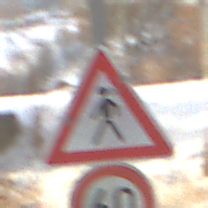
Verkehrszeichen: FussgaengerRechts
Zusatzzeichen unten: Geschwindigkeit60
Umgebung: Roofed, Suburban
Tageszeit: MorningAfternoon
Wetter: PartlyCloudy
Licht: Natural
Jahreszeit: Winter
Kontrast: LowContrast